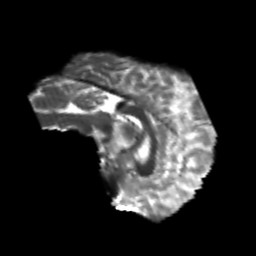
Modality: T2w
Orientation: sagittal
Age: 21
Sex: male
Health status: healthy
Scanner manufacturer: philips
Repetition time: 7.391 s
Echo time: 0.08599 s